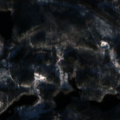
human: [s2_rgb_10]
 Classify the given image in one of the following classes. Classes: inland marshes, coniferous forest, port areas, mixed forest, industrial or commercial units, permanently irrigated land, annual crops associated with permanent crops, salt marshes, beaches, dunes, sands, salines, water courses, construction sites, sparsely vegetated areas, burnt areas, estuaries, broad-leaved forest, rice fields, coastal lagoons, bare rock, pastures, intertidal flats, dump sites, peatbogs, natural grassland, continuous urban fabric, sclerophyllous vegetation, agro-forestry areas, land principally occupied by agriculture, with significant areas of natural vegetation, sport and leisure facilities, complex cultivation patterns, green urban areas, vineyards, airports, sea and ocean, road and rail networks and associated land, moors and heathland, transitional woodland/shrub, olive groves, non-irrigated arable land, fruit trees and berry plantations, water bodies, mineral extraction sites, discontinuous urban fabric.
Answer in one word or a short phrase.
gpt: industrial or commercial units, coniferous forest, mixed forest, transitional woodland/shrub